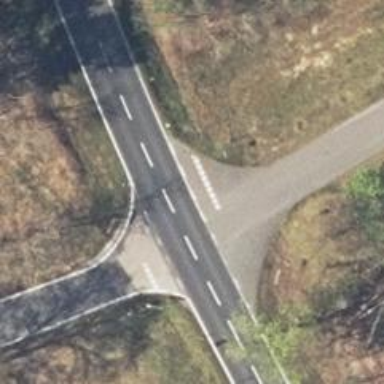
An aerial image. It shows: Asphalt road classified as primary highway.